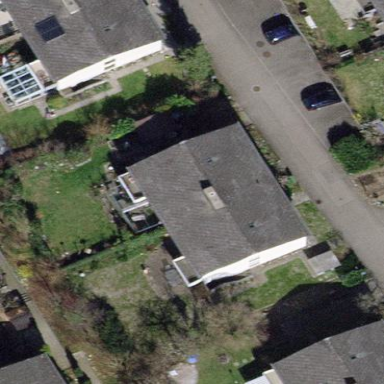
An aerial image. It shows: Building with tile roof.